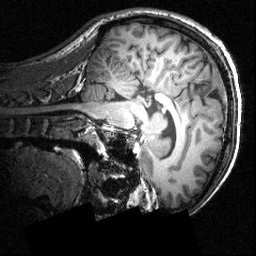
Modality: T1w
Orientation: sagittal
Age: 24
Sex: male
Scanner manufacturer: siemens
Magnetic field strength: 3.951 T
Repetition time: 1.5 s
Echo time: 0.00335 s